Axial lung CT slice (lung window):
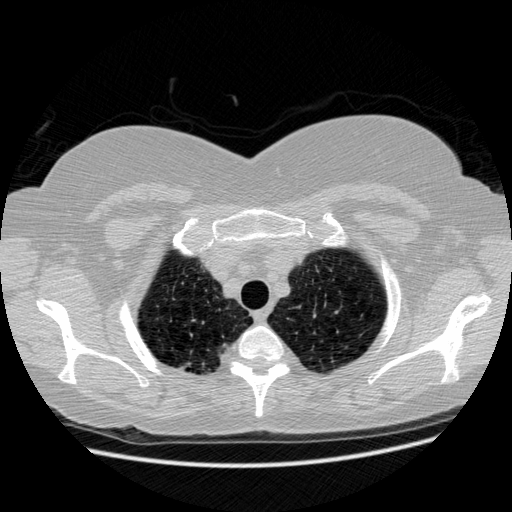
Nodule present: no